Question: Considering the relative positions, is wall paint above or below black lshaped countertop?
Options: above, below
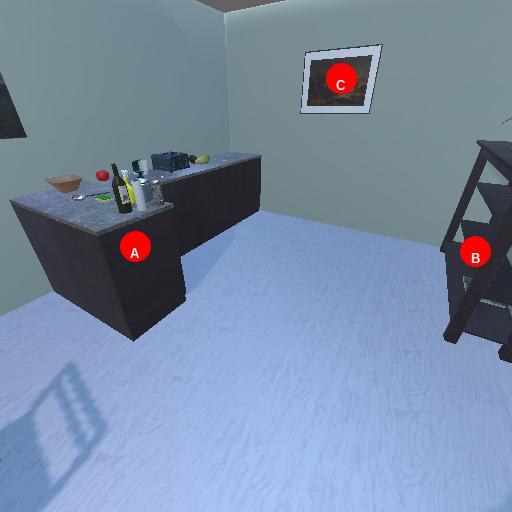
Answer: above